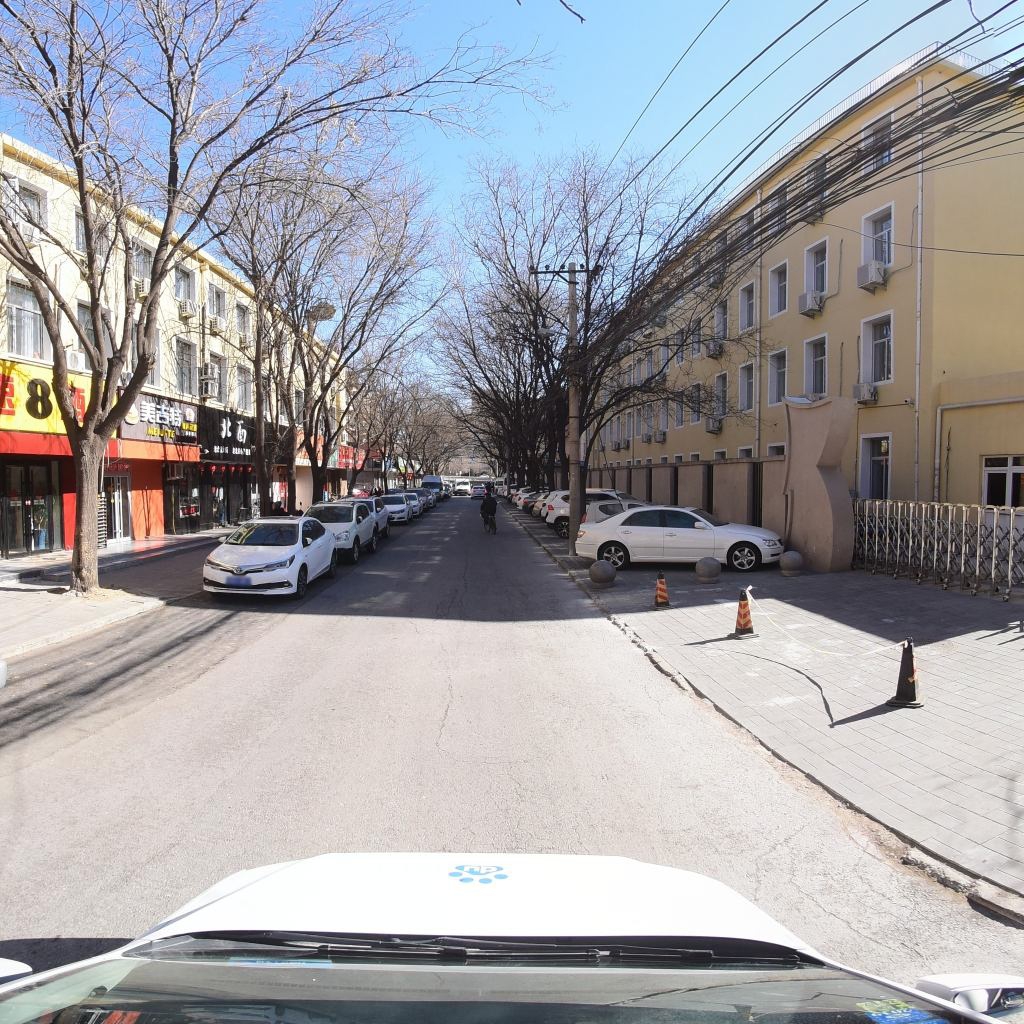
Region: Fengtai
Road damage annotations: longitudinal crack, alligator crack, alligator crack, longitudinal crack, longitudinal crack